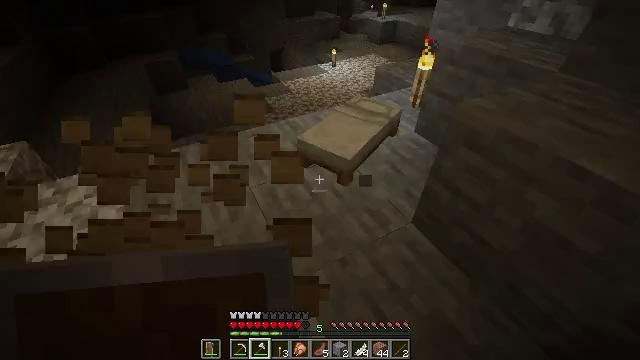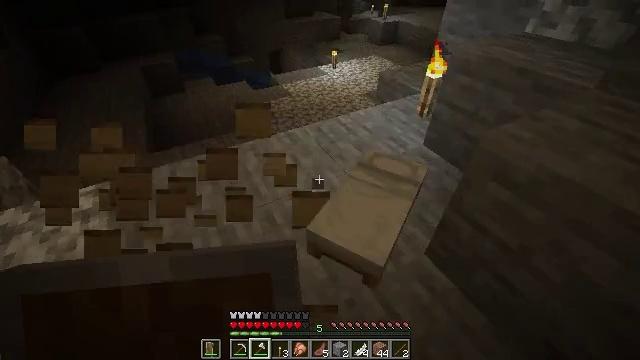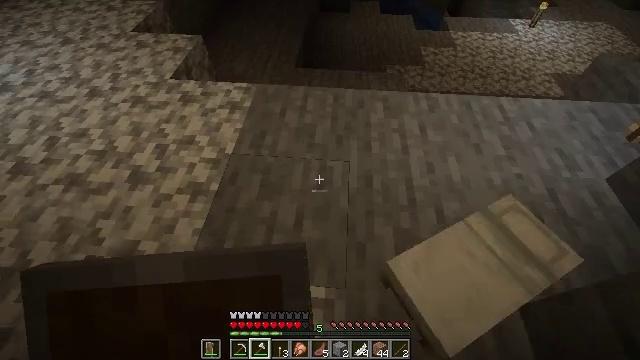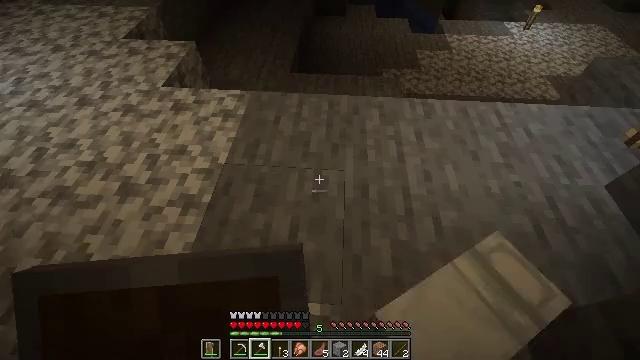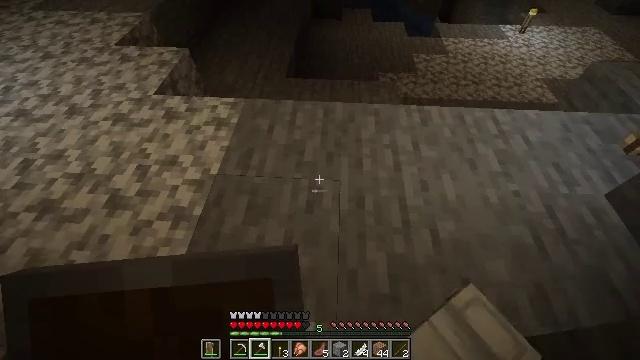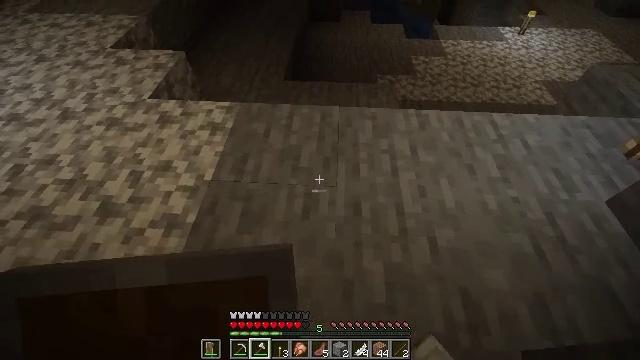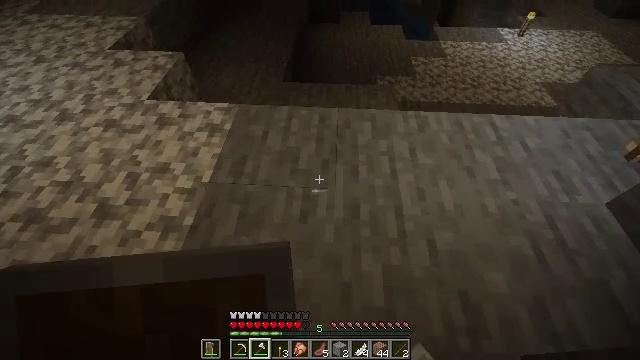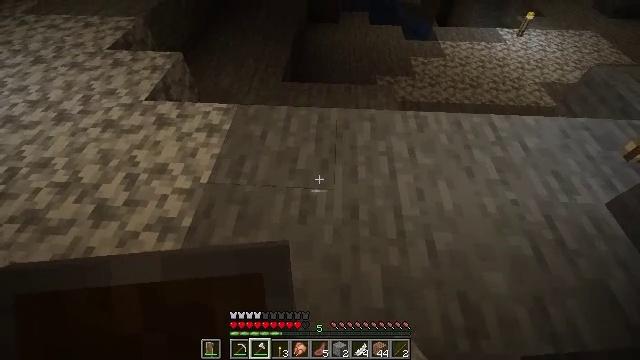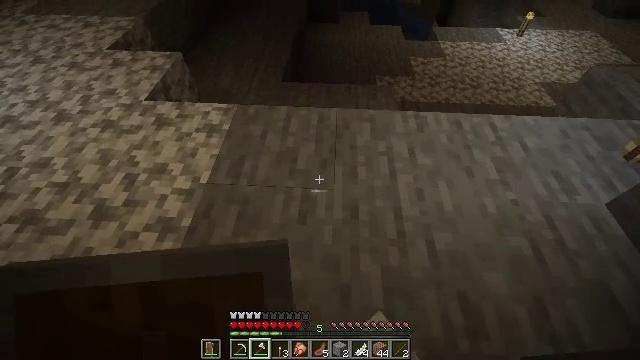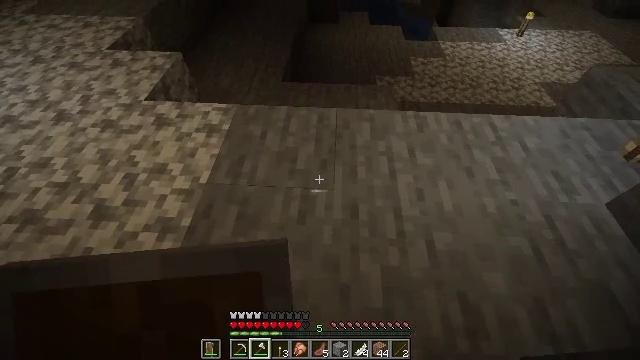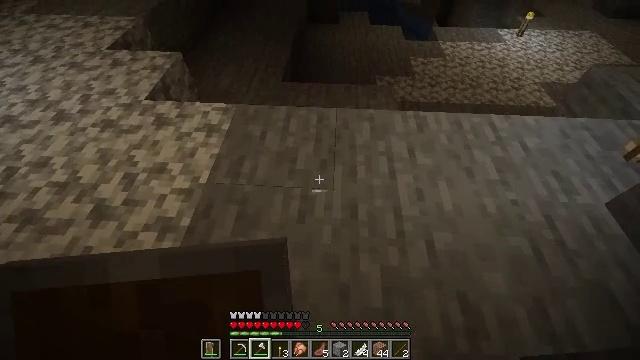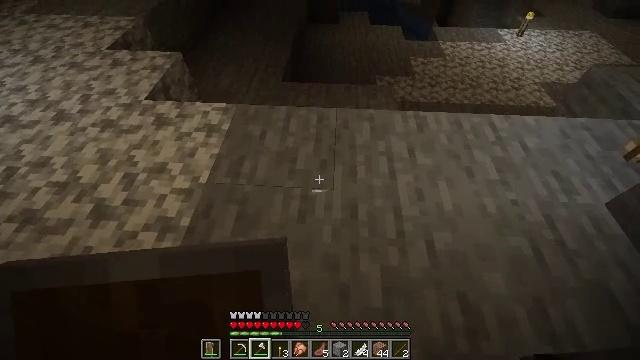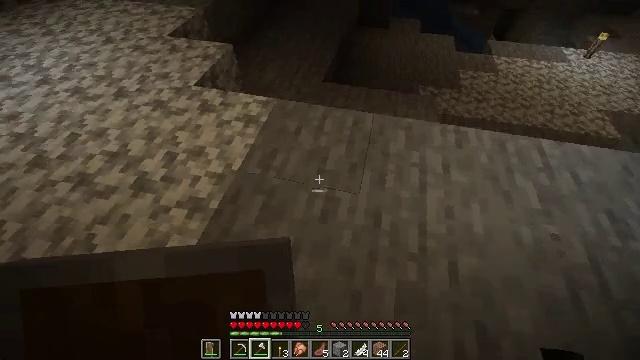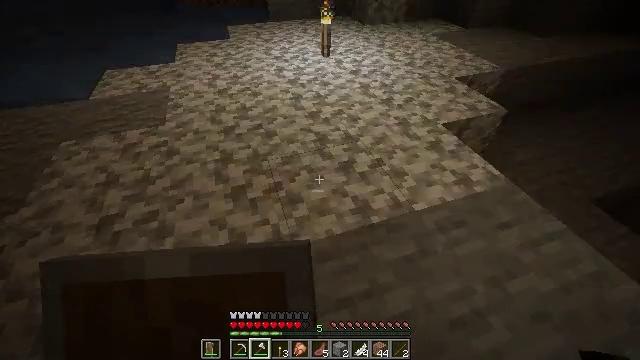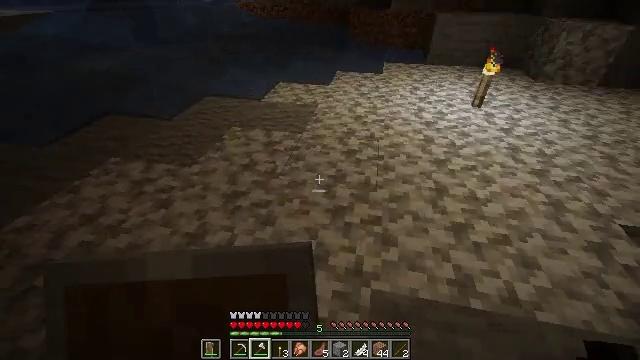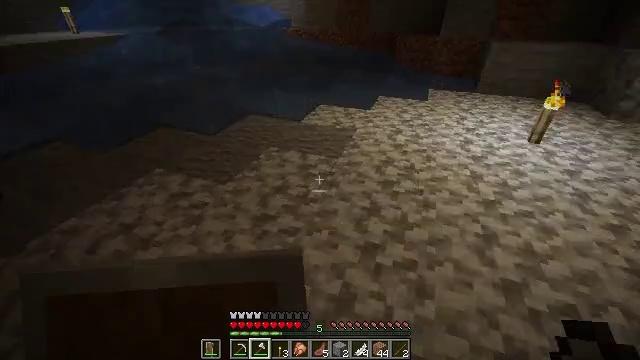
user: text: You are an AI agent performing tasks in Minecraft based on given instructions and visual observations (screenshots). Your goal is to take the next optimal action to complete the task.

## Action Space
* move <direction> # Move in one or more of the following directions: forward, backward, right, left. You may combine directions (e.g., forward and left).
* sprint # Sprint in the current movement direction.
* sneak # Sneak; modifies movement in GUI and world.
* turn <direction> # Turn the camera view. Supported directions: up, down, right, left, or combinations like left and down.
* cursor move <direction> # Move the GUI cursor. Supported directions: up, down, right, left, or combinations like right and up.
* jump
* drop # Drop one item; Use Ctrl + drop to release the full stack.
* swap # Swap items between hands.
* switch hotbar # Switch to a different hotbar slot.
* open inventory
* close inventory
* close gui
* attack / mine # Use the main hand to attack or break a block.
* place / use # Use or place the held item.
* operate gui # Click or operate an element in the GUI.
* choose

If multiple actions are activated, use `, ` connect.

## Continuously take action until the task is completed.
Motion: motion action
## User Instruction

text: Attack the ground to harvest granite.
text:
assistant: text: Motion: move forward
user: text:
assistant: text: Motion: move forward, turn left and down
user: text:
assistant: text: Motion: no_op
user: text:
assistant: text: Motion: no_op
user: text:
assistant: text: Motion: no_op
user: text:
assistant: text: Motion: no_op
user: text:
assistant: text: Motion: no_op
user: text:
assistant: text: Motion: no_op
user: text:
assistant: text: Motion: no_op
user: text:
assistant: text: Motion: no_op
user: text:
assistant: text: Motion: no_op
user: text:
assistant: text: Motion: turn left
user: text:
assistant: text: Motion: turn left and up
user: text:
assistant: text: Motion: move forward, turn left and up
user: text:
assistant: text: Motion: move forward, turn left and up
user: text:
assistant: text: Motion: move forward, turn left and up
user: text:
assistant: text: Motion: move forward
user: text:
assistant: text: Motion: move forward
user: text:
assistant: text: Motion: move forward
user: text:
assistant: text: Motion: move forward
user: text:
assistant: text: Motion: move forward
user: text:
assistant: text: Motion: move forward
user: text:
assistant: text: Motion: move forward, turn left and up
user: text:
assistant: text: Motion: move forward, turn left and up
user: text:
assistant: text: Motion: move forward
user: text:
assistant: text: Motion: move forward
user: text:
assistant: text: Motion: move forward
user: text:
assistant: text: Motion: move forward
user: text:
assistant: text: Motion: move forward
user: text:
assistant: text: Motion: move forward